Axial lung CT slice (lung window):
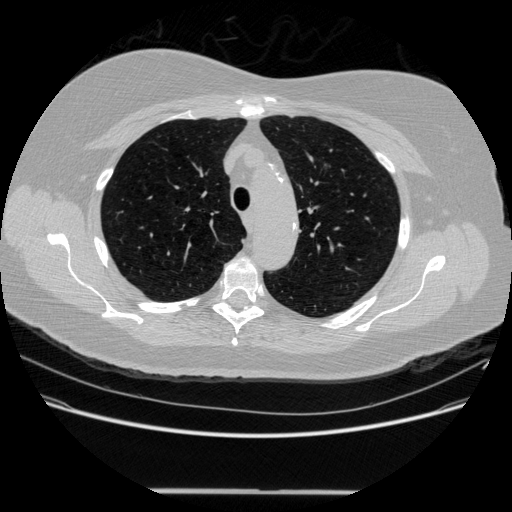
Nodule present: no